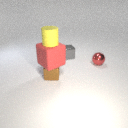
small gray metal cube to the left of small red metal sphere